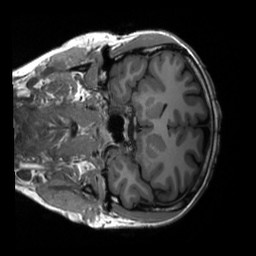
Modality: T1w
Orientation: coronal
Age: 27
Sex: female
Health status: healthy
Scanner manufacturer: siemens
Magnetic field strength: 3 T
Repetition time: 2.3 s
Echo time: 0.00232 s